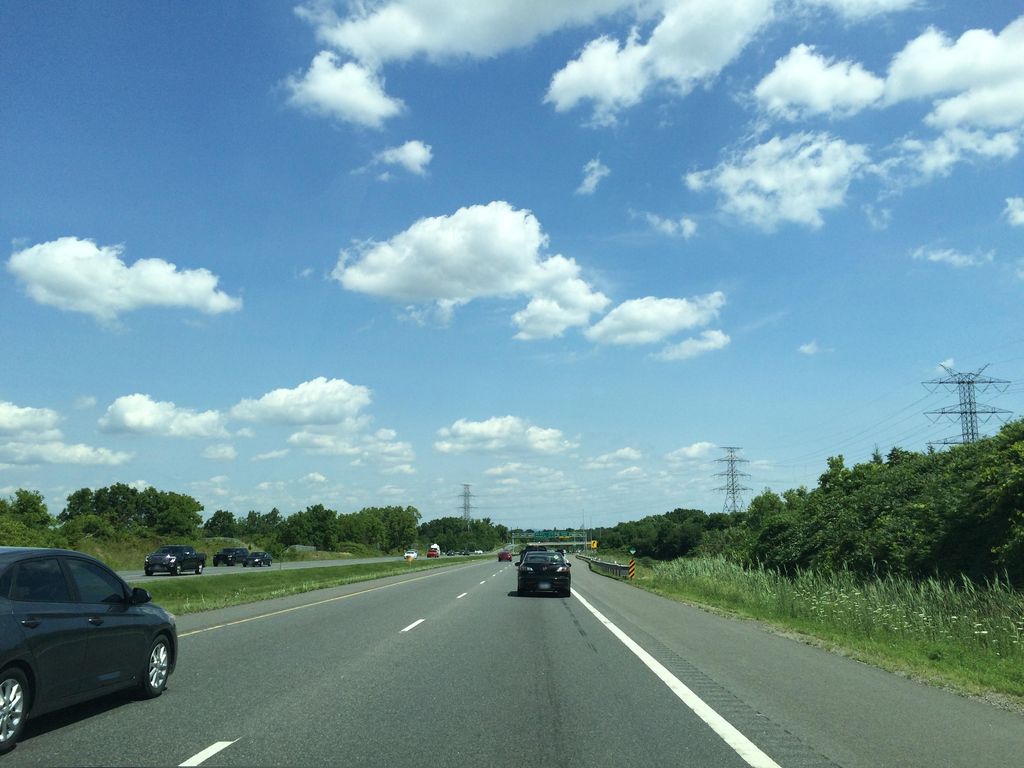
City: hamilton